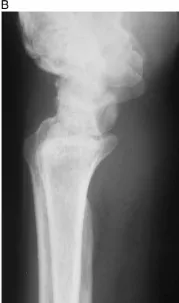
Anteroposterior.
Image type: radiology (x_ray)